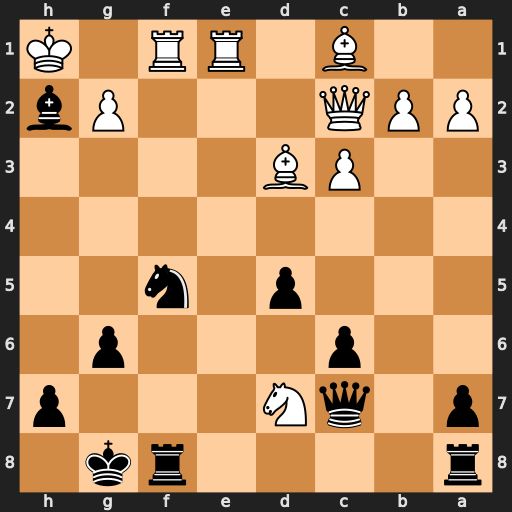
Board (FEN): r4rk1/p1qN3p/2p3p1/3p1n2/8/2PB4/PPQ3Pb/2B1RR1K
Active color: b
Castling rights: -
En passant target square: -
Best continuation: Ng3+ Kxh2 Nxf1+ Kg1 Qh2#